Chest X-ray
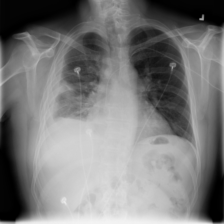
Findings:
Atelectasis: negative
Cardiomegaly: negative
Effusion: positive
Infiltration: negative
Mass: positive
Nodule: negative
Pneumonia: negative
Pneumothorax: negative
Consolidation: negative
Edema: negative
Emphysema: negative
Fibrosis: negative
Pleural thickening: negative
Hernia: negative